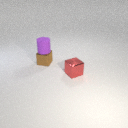
small brown metal cube to the left of small red metal cube